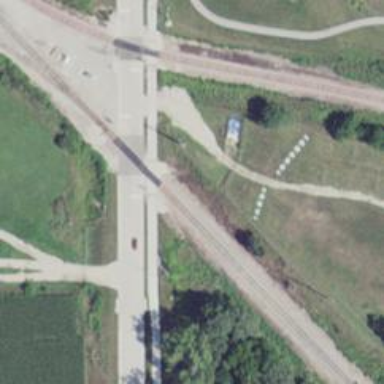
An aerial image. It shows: Crossing for the railway.